Field crop: maize
Growth stage: 1
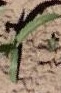
Species: maize